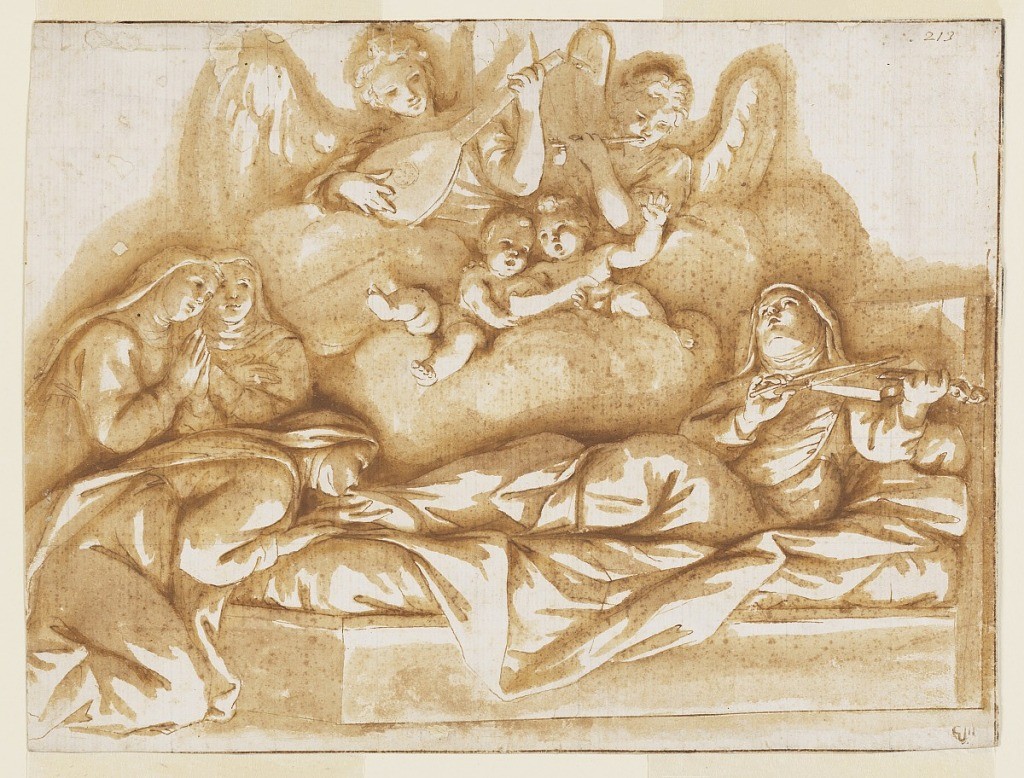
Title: Design for a Monochrome Wall Painting, Church of Corpus Domini, Bologna, Italy, Death of St. Caterina Vigri
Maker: Marc Antonio Franceschini, Italian, 1648 – 1729
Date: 1687–94
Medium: Pen and brown ink, brush and brown wash, black chalk on white laid paper
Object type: Drawing
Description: Figure of a reclining saint plays the violin surrounded by four angels and putti. One of the three nuns at left kisses the feet of the saint. Squared for enlargement in black chalk.